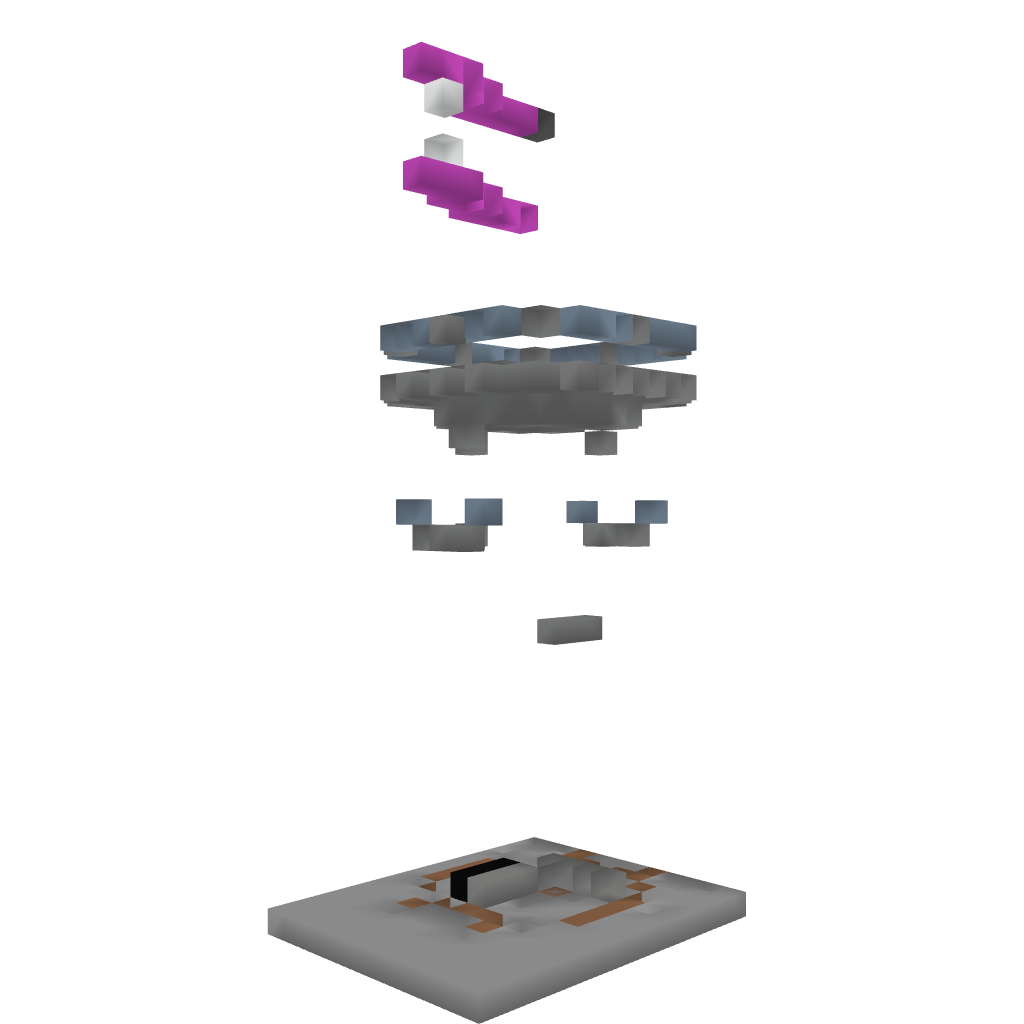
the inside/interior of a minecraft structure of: Fort Tower